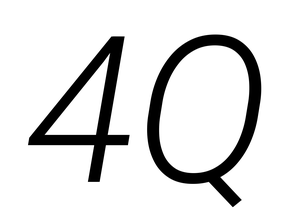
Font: Roboto-Italic_Light_Italic